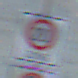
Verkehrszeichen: BeginnZone20
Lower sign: BeginnEingeschraenktesHalteverbotZone
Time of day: SunriseSunset
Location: Outdoor (Beach)
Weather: PartlyCloudy
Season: NotSpecified
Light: Natural